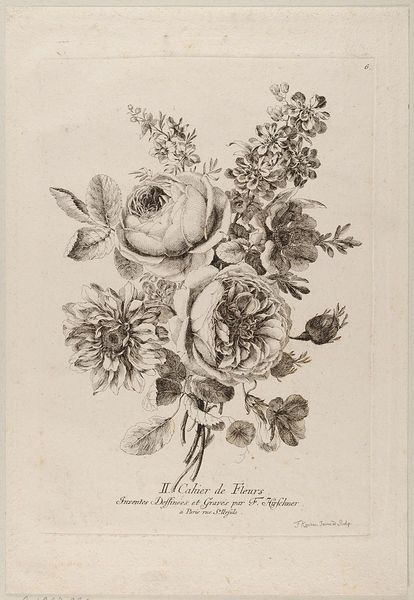
Titel: Ein Blumenstrauß, Blatt 6 aus der Folge 'II. Cahier de Fleurs Inventes Dessinées et Gravés par F. Kirschner à Paris rue St. Ursule'
Künstler: Friedrich Kirschner
Standort: Hamburg
Institution: Museum für Kunst und Gewerbe Hamburg
Schlagwörter: blume, blumen, grafik, graphik, fotografie, photographie, vanitas, druckgraphik, druckgrafik, radierung, gebinde, schnittblumen, reproduktionen, druckerzeugnisse, blüte, blumenstrauß, ornamentstich, vorlageblätter